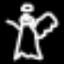
Label: angel